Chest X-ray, PA view. Patient: 25 years old, sex M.
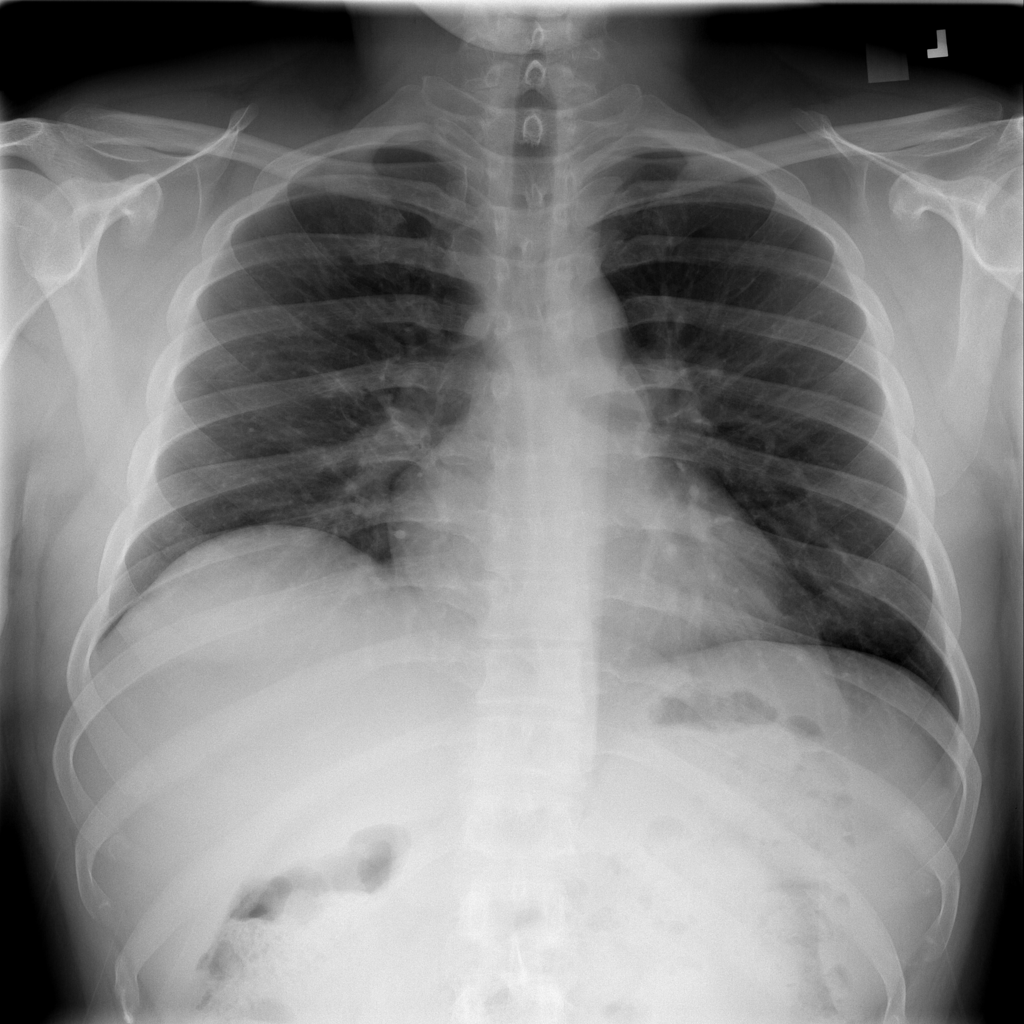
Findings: No Finding